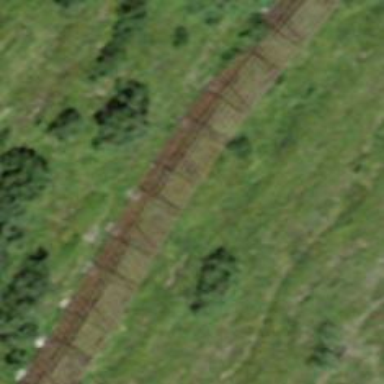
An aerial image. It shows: Avalanche barrier made of fence.